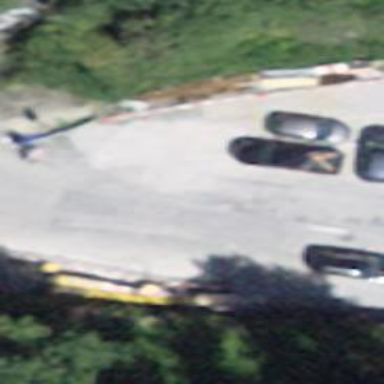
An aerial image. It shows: Parking area.